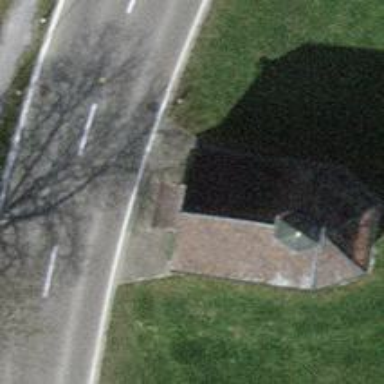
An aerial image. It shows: Brown bench.